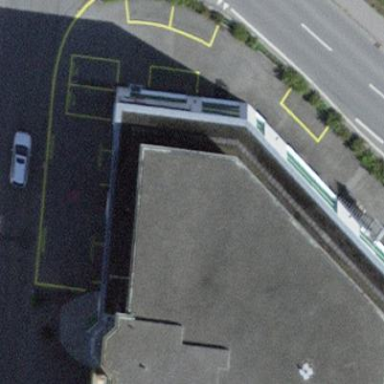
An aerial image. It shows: Commercial building.